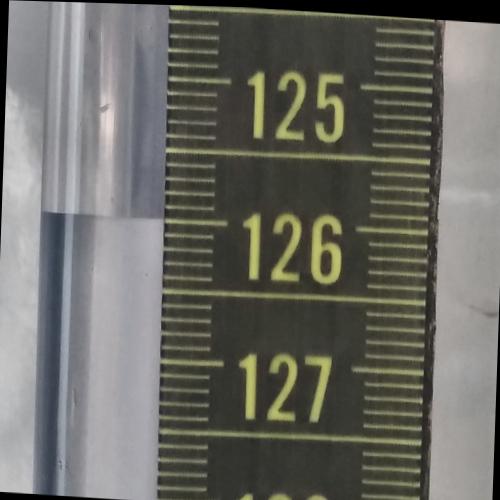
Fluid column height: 126.0 cm